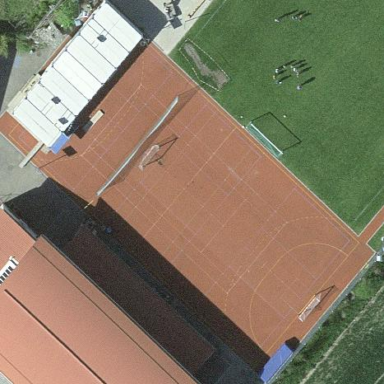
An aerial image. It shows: Tennis court in leisure pitch.